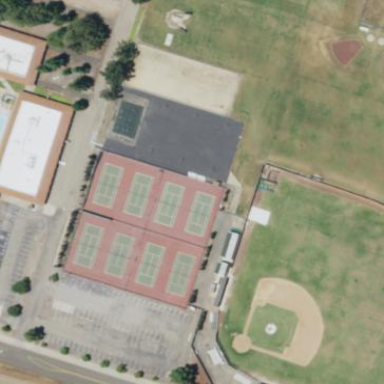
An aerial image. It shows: Paved tennis court on the pitch.